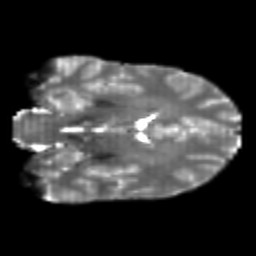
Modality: T2w
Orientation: coronal
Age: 22
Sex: male
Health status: healthy
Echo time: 0.074 s